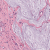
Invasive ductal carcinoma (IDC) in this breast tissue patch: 0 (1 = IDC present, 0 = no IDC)